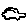
Label: car